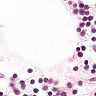
Metastatic tissue present: no